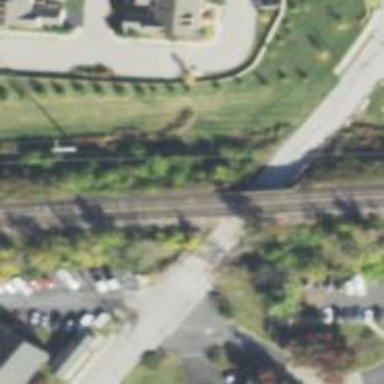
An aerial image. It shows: Railway bridge over siding.